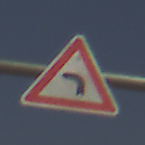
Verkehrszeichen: KurveLinks
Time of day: MorningAfternoon
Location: Outdoor (Suburban)
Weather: Clear
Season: NotSpecified
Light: Natural